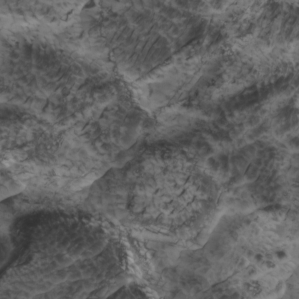
Label: non_frost